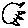
Label: sun